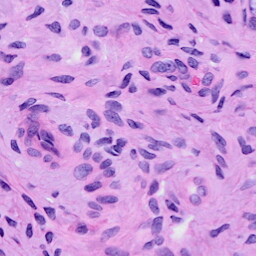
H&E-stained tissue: Cervix